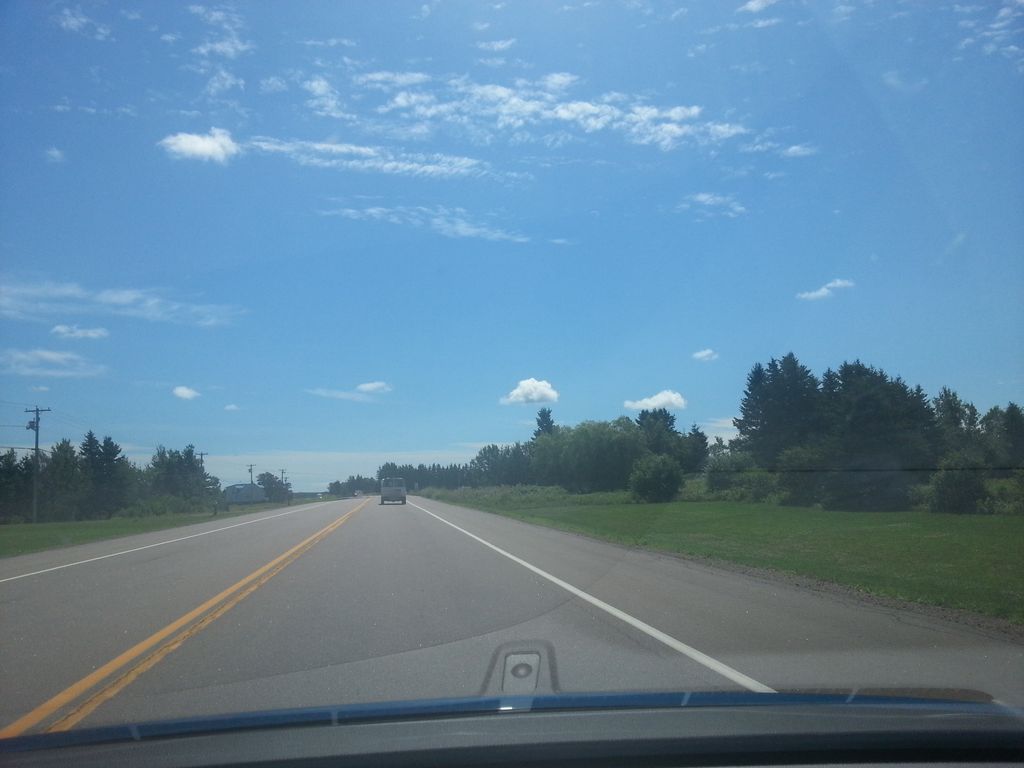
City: charlottetown